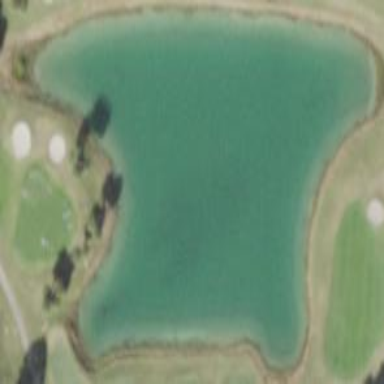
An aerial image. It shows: Peaceful pond surrounded by nature.